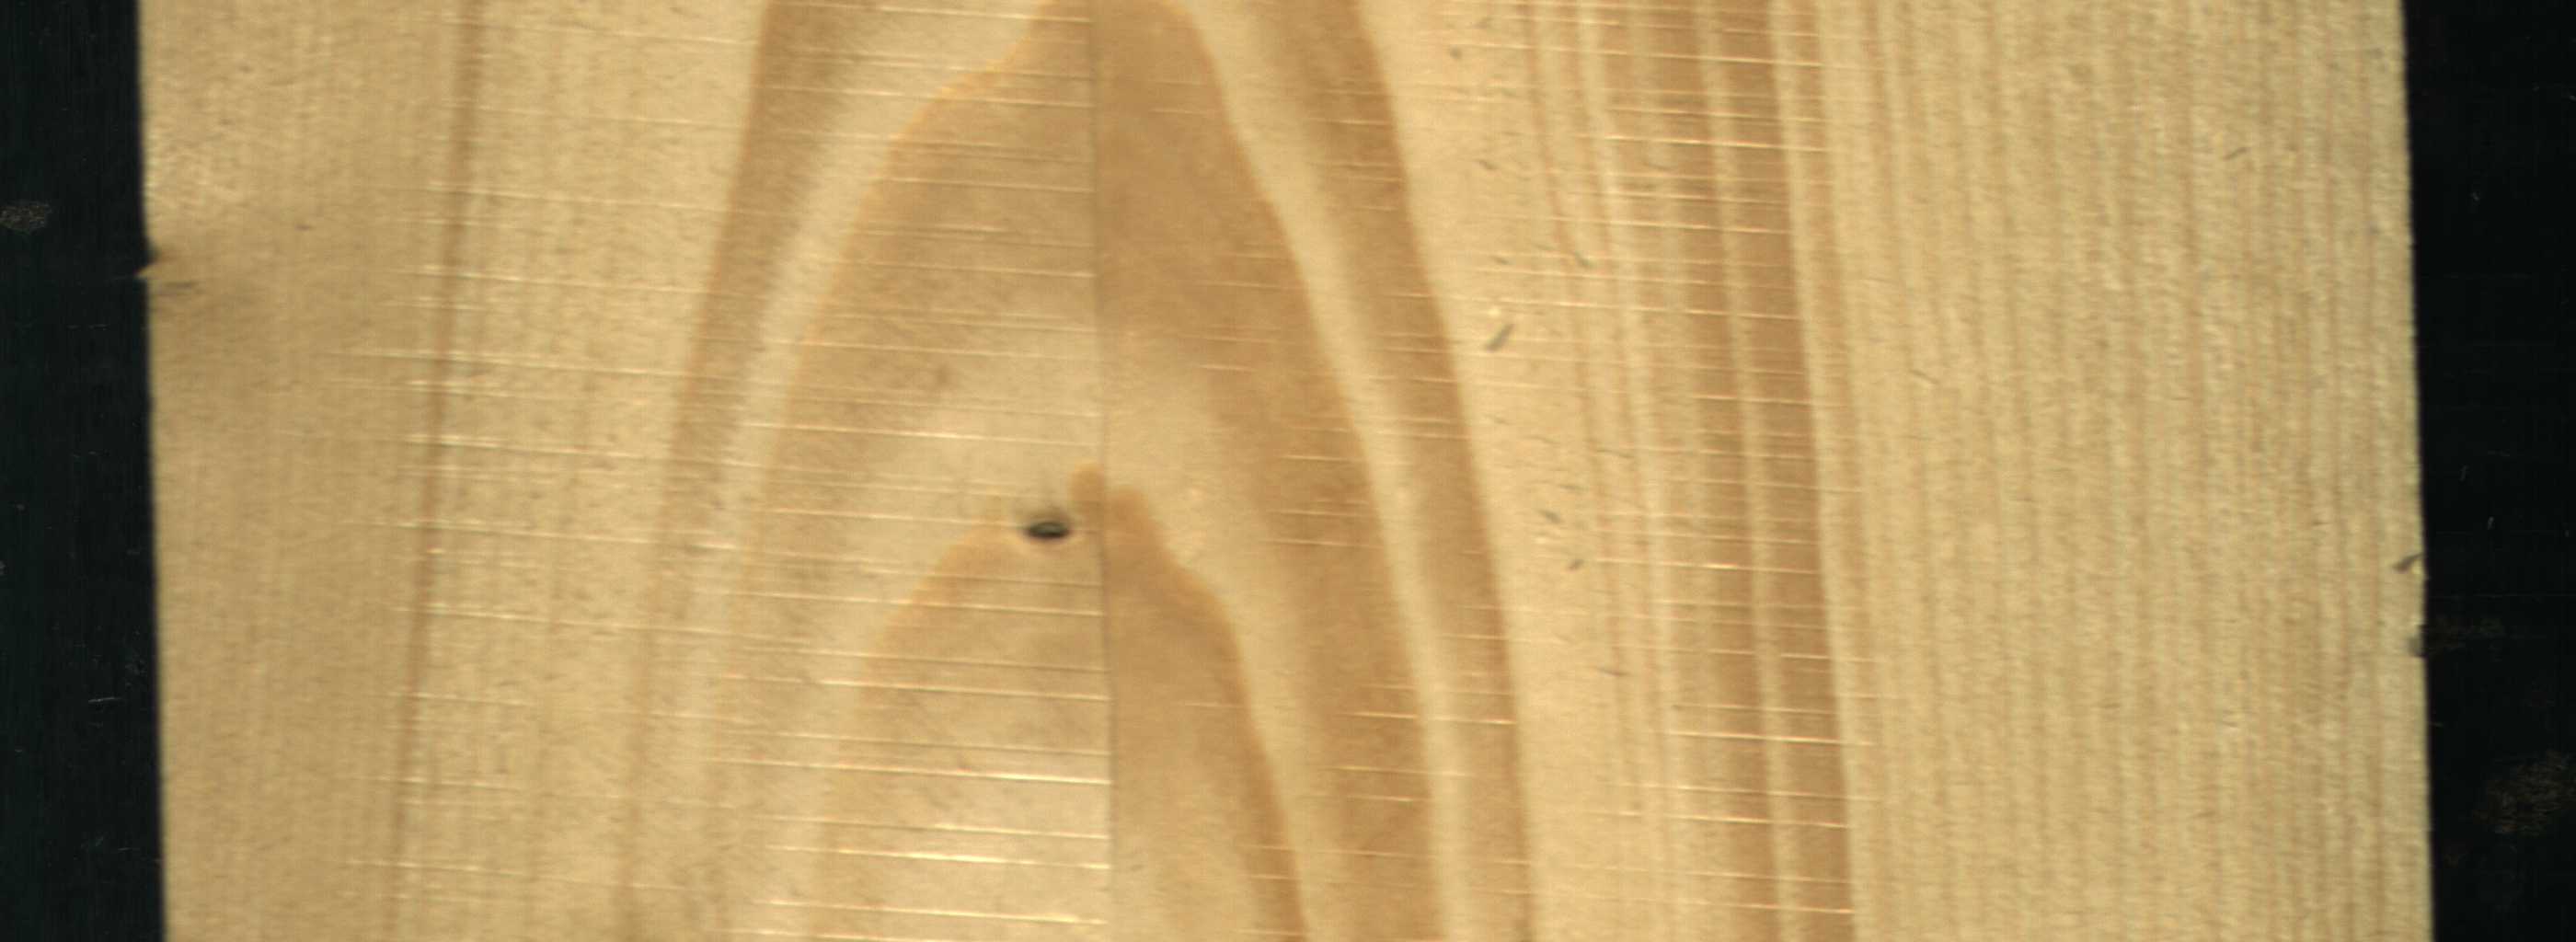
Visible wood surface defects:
Dead_Knot